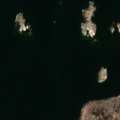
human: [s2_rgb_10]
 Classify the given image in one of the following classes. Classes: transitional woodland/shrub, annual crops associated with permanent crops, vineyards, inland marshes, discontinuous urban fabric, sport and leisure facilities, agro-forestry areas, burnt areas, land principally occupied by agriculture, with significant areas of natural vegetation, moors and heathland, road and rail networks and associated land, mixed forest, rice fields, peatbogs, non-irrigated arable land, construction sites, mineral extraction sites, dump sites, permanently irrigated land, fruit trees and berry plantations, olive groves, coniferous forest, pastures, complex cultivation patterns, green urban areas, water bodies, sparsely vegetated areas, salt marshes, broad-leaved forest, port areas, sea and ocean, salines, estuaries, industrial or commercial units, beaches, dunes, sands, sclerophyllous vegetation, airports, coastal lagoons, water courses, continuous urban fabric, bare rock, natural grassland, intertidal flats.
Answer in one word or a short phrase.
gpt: bare rock, sea and ocean